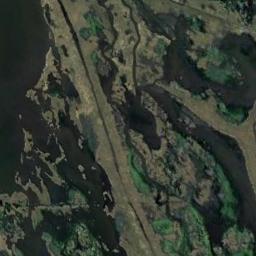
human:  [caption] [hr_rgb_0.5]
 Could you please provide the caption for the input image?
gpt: There are many different shapes of water around the wetlands .

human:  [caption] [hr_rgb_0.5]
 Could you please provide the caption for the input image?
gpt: This wetland is light green overall with some green plants in the middle .

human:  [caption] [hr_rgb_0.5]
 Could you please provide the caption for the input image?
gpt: There are a few brown bare lands in the river in a wetland with sparse green plants on the bare lands .

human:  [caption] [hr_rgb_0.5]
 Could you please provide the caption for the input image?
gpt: The wetland consists of bare land, Green plants, Dry plants and water .

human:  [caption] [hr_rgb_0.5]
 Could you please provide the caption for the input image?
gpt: There are some green areas and many water areas on the wetland .